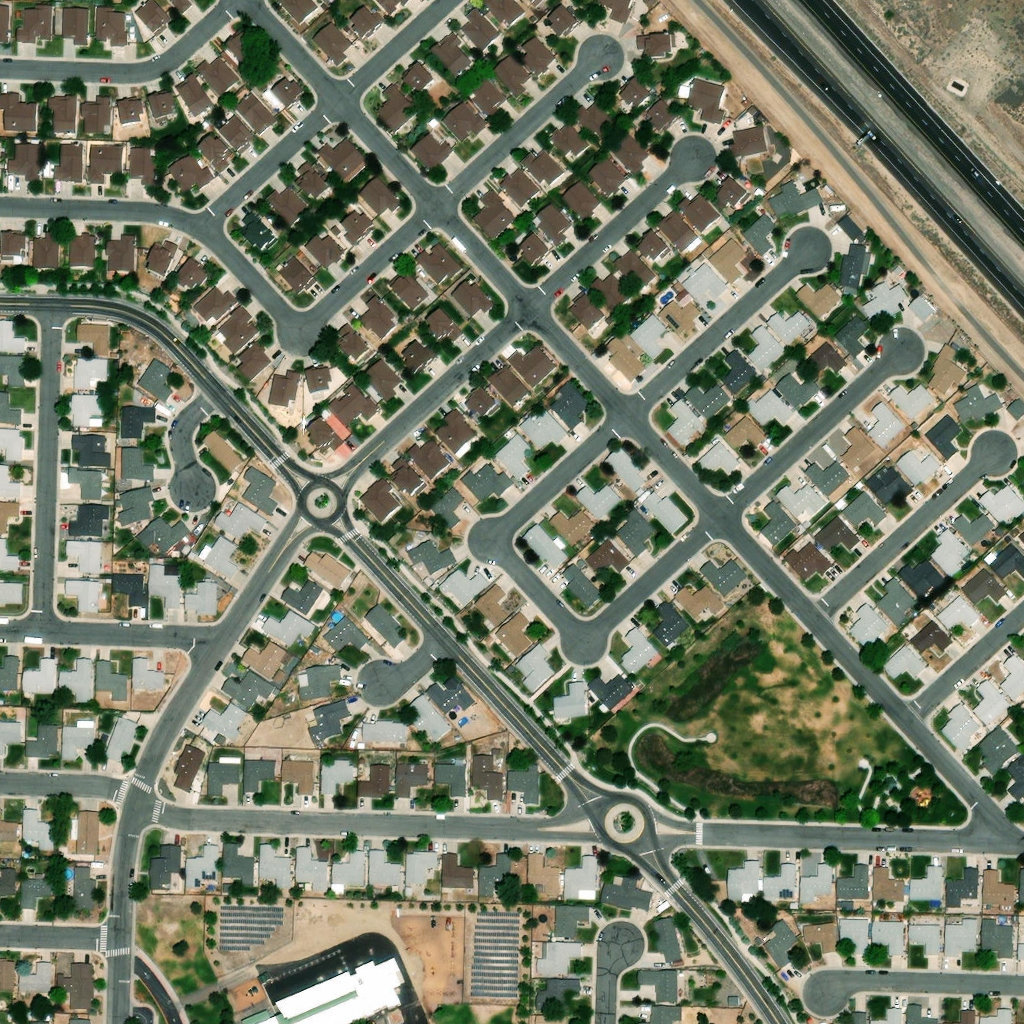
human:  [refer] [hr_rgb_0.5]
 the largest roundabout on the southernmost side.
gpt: <box>[[57, 76, 64, 83, 0]]</box>

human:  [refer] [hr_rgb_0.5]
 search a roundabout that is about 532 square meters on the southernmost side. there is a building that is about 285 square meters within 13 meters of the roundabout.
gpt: <box>[[57, 76, 64, 83, 0]]</box>

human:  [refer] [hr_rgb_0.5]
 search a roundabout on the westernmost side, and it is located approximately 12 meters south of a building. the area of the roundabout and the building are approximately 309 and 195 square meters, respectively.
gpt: <box>[[29, 46, 33, 51, 0]]</box>